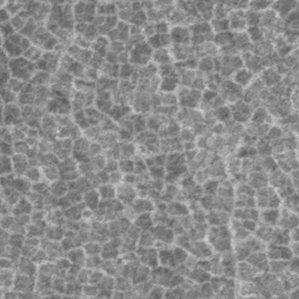
Label: frost